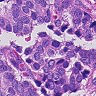
Metastatic tissue present: yes